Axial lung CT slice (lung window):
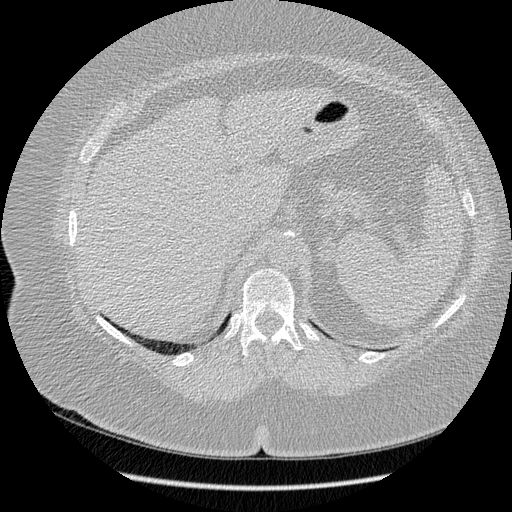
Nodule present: no